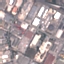
Land use / land cover class: Industrial